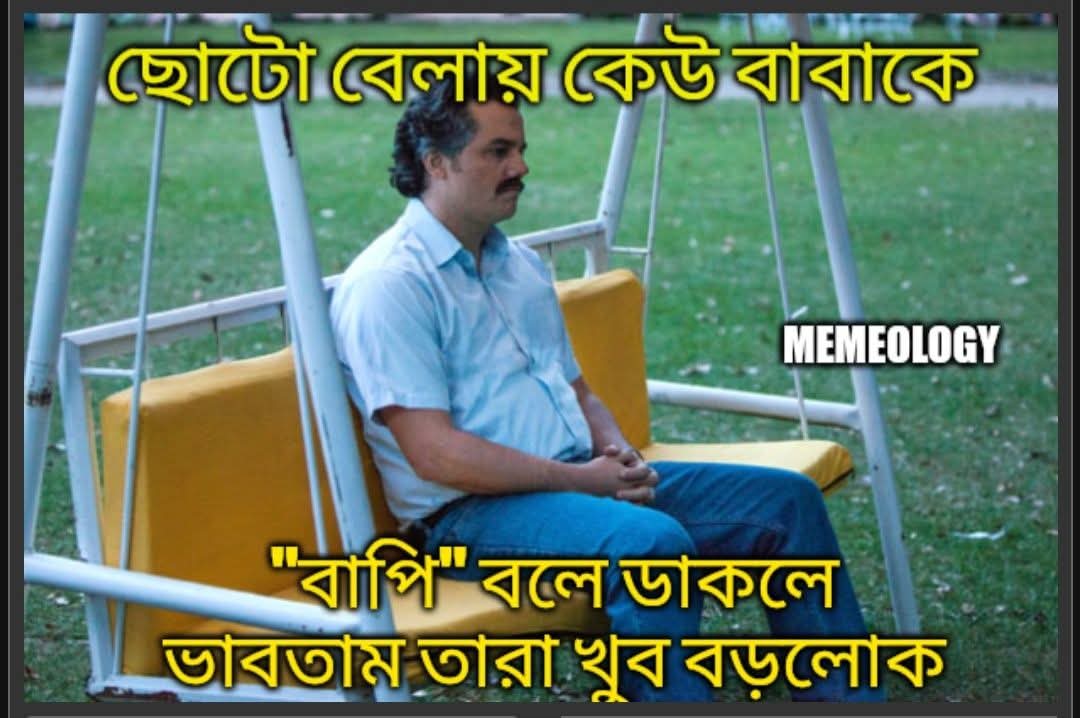
Text: ছোটো বেলায় কেউ বাবাকে
"বাপি" বলে ডাকলে ভাবতাম তারা খুব বড়লোেক
Label: Non Hate